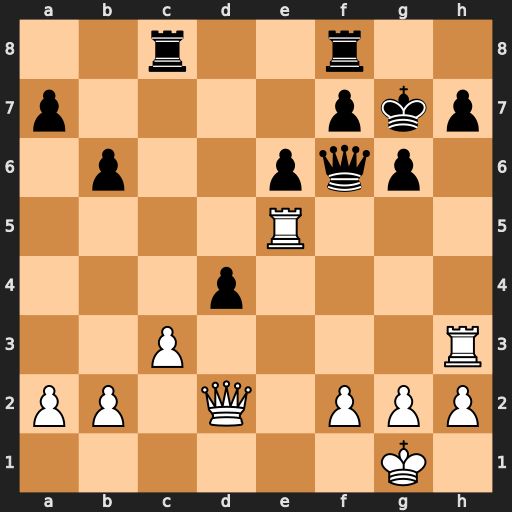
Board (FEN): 2r2r2/p4pkp/1p2pqp1/4R3/3p4/2P4R/PP1Q1PPP/6K1
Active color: w
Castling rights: -
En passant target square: -
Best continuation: Qh6+ Kh8 Qxh7#